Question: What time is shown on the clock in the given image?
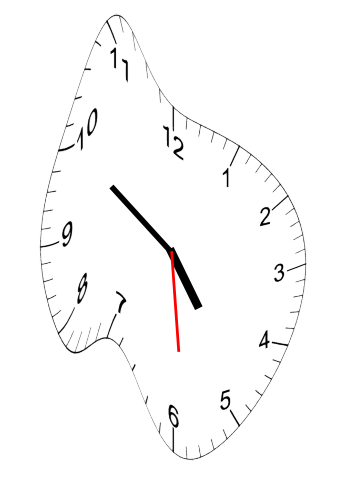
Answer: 04:50:29